Field crop: maize
Growth stage: 2
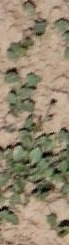
Species: convolvulus